Field crop: maize
Growth stage: 1
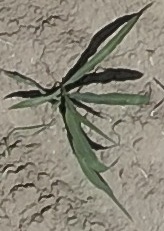
Species: sorghum